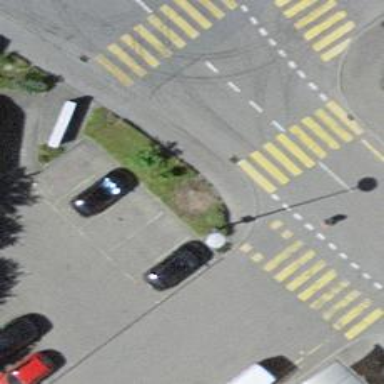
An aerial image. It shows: Kerb barrier.